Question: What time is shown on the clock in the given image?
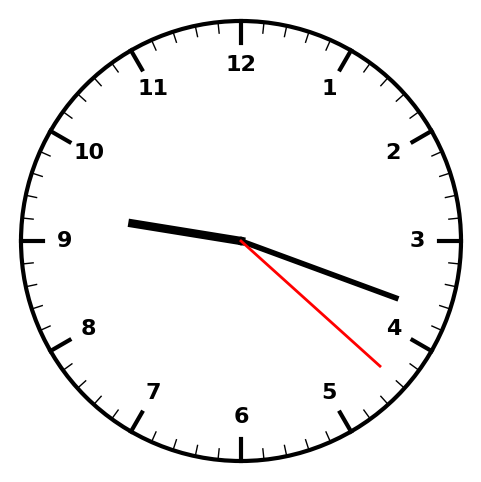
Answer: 09:18:22